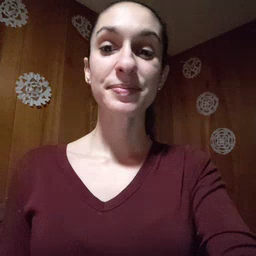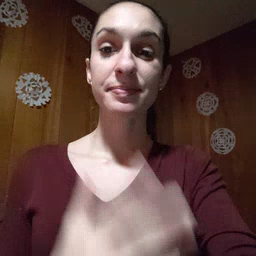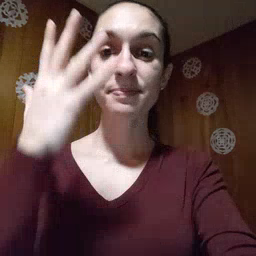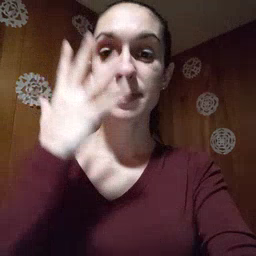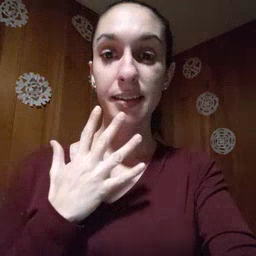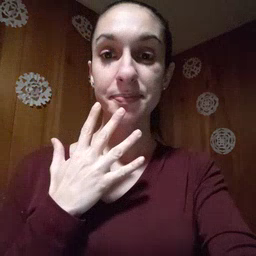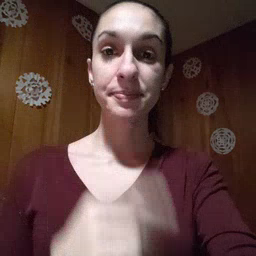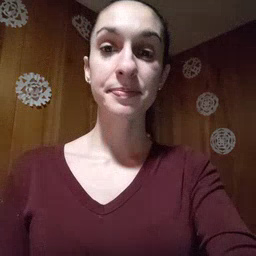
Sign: sad